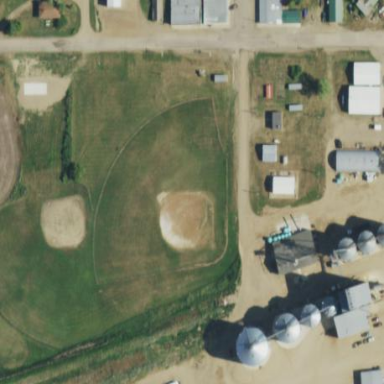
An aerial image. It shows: Baseball pitch for leisure land.